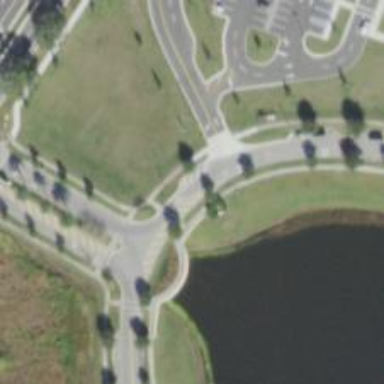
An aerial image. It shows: Roundabout on residential road.